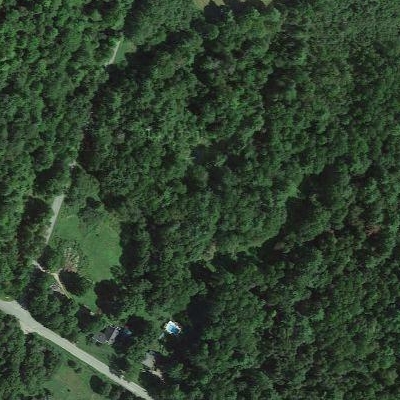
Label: Forest